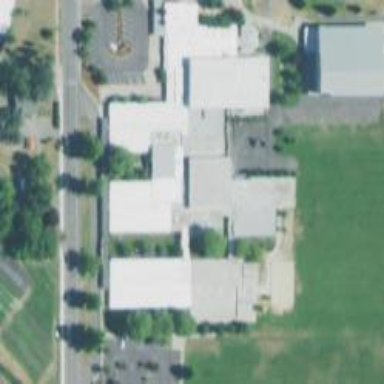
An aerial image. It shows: School.